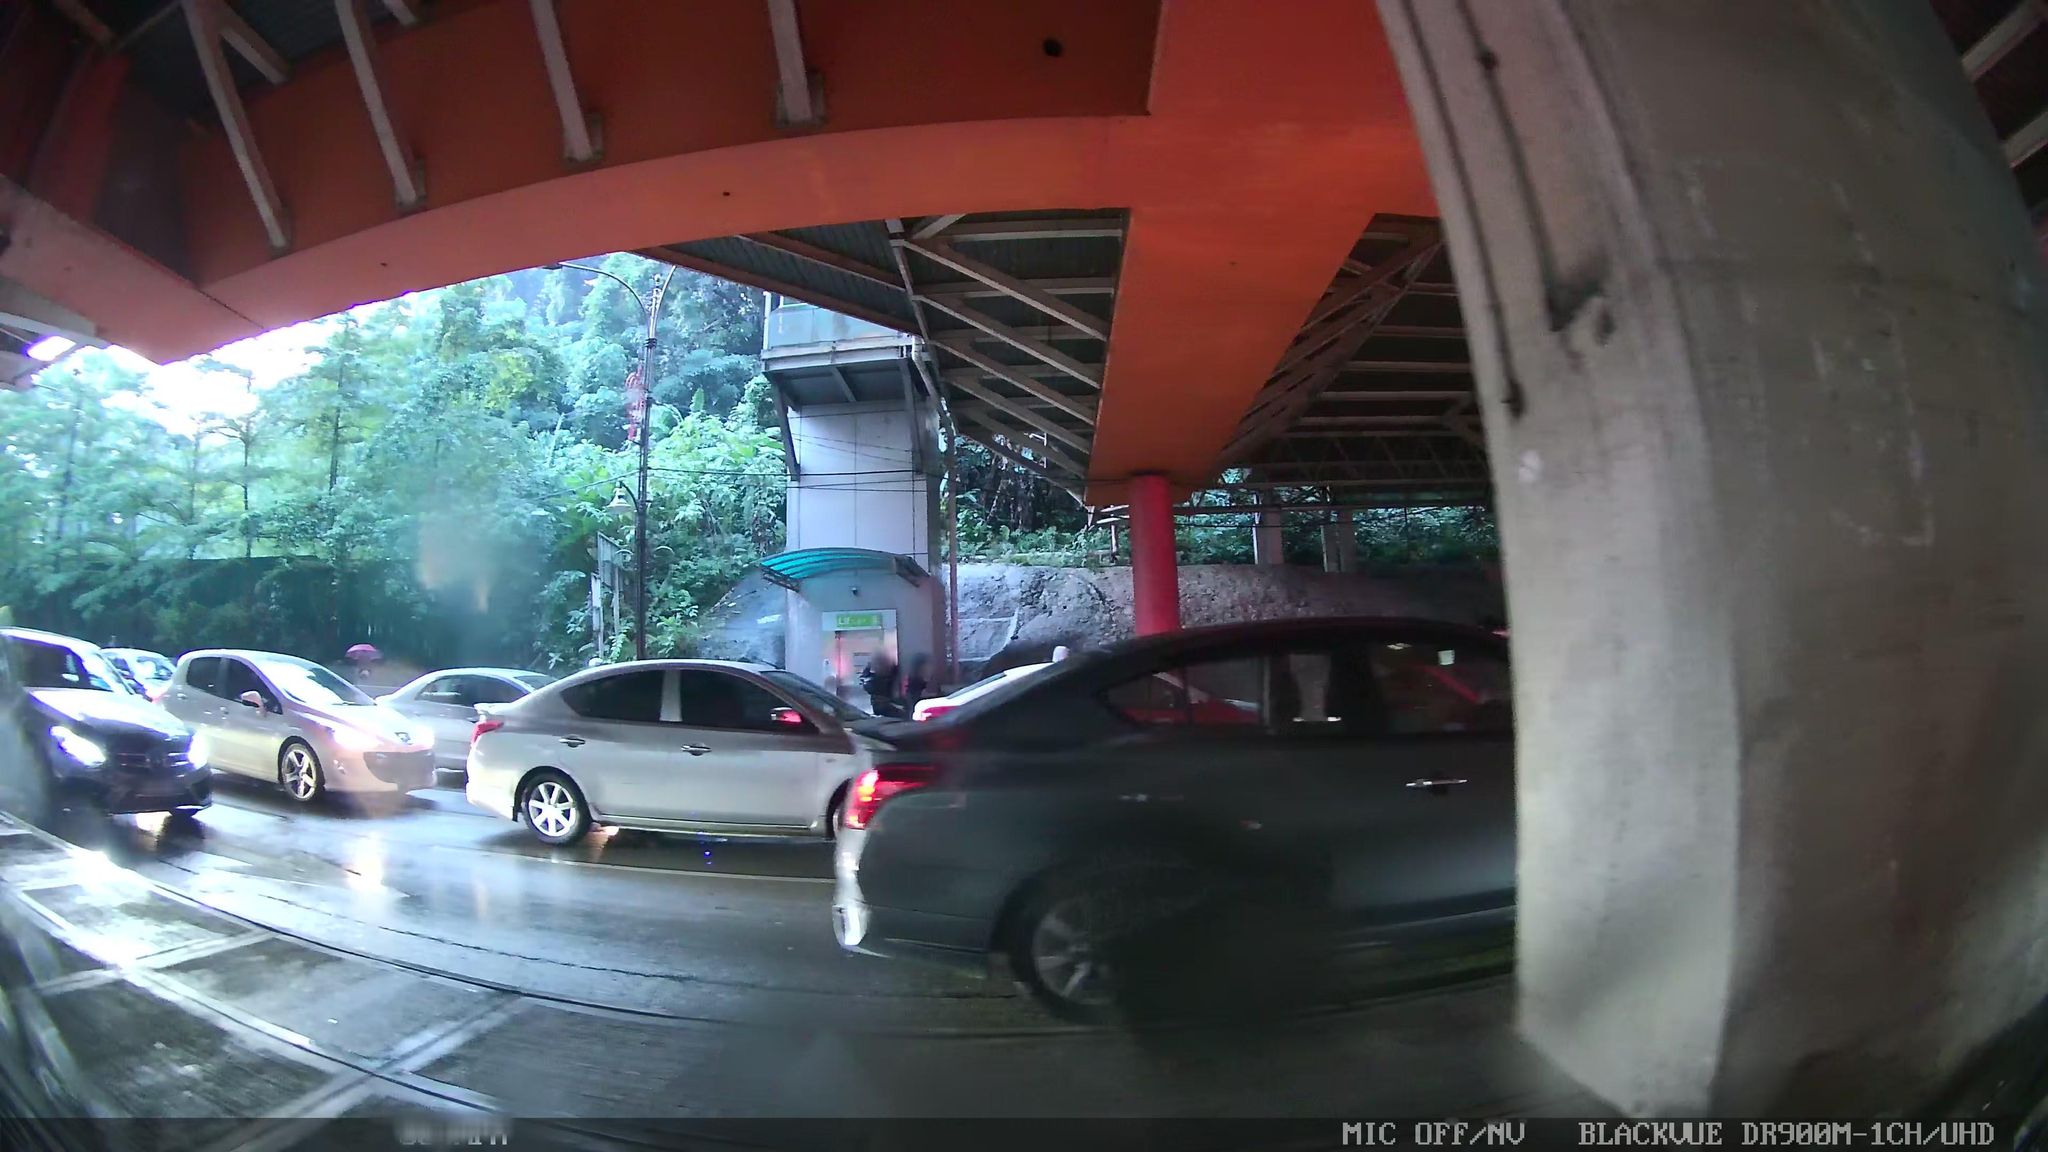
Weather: rainy
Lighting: day
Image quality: good
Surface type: walking surface
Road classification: secondary
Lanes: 3
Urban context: urban centre
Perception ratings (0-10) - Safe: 4.2, Lively: 6.6, Beautiful: 2.82, Boring: 1.93, Depressing: 5.42, Wealthy: 5.35